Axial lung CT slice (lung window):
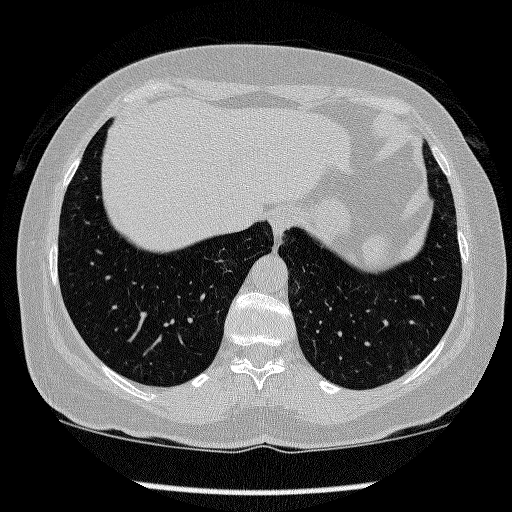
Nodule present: no